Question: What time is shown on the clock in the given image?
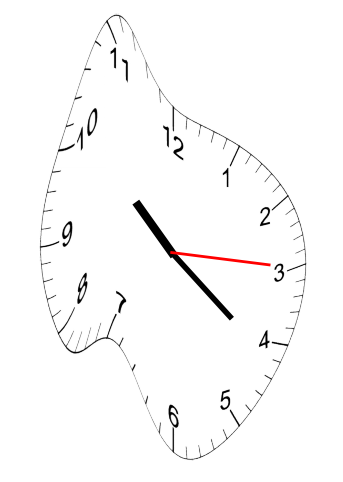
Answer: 10:21:15